Interaction volume radius: 5 \u00c5
Interaction volume height: 20 \u00c5
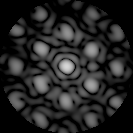
Disorder parameter: 0.4103